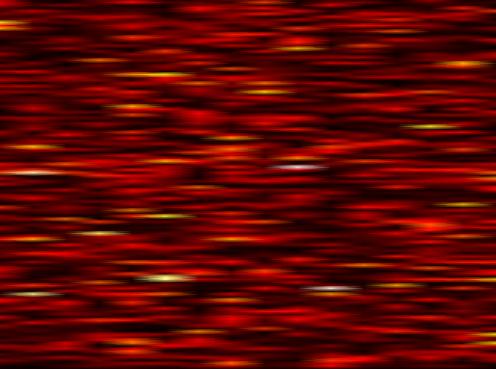
Label: OFDM